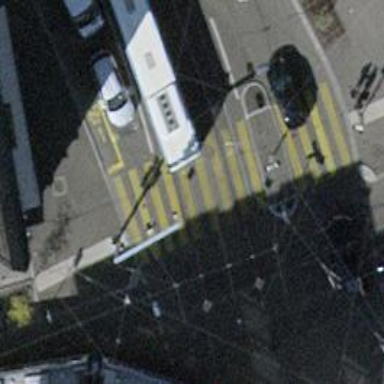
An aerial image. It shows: Tram crossing on the railway.